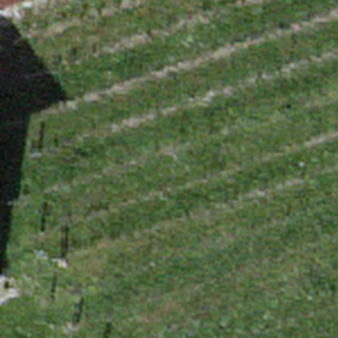
Label: other